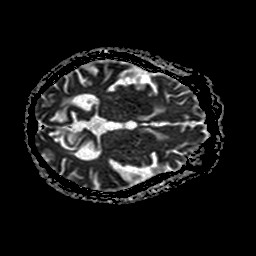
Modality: ADC
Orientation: axial
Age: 85
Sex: female
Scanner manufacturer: philips
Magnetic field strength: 1.5 T
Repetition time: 3.261 s
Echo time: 0.09411 s